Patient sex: M
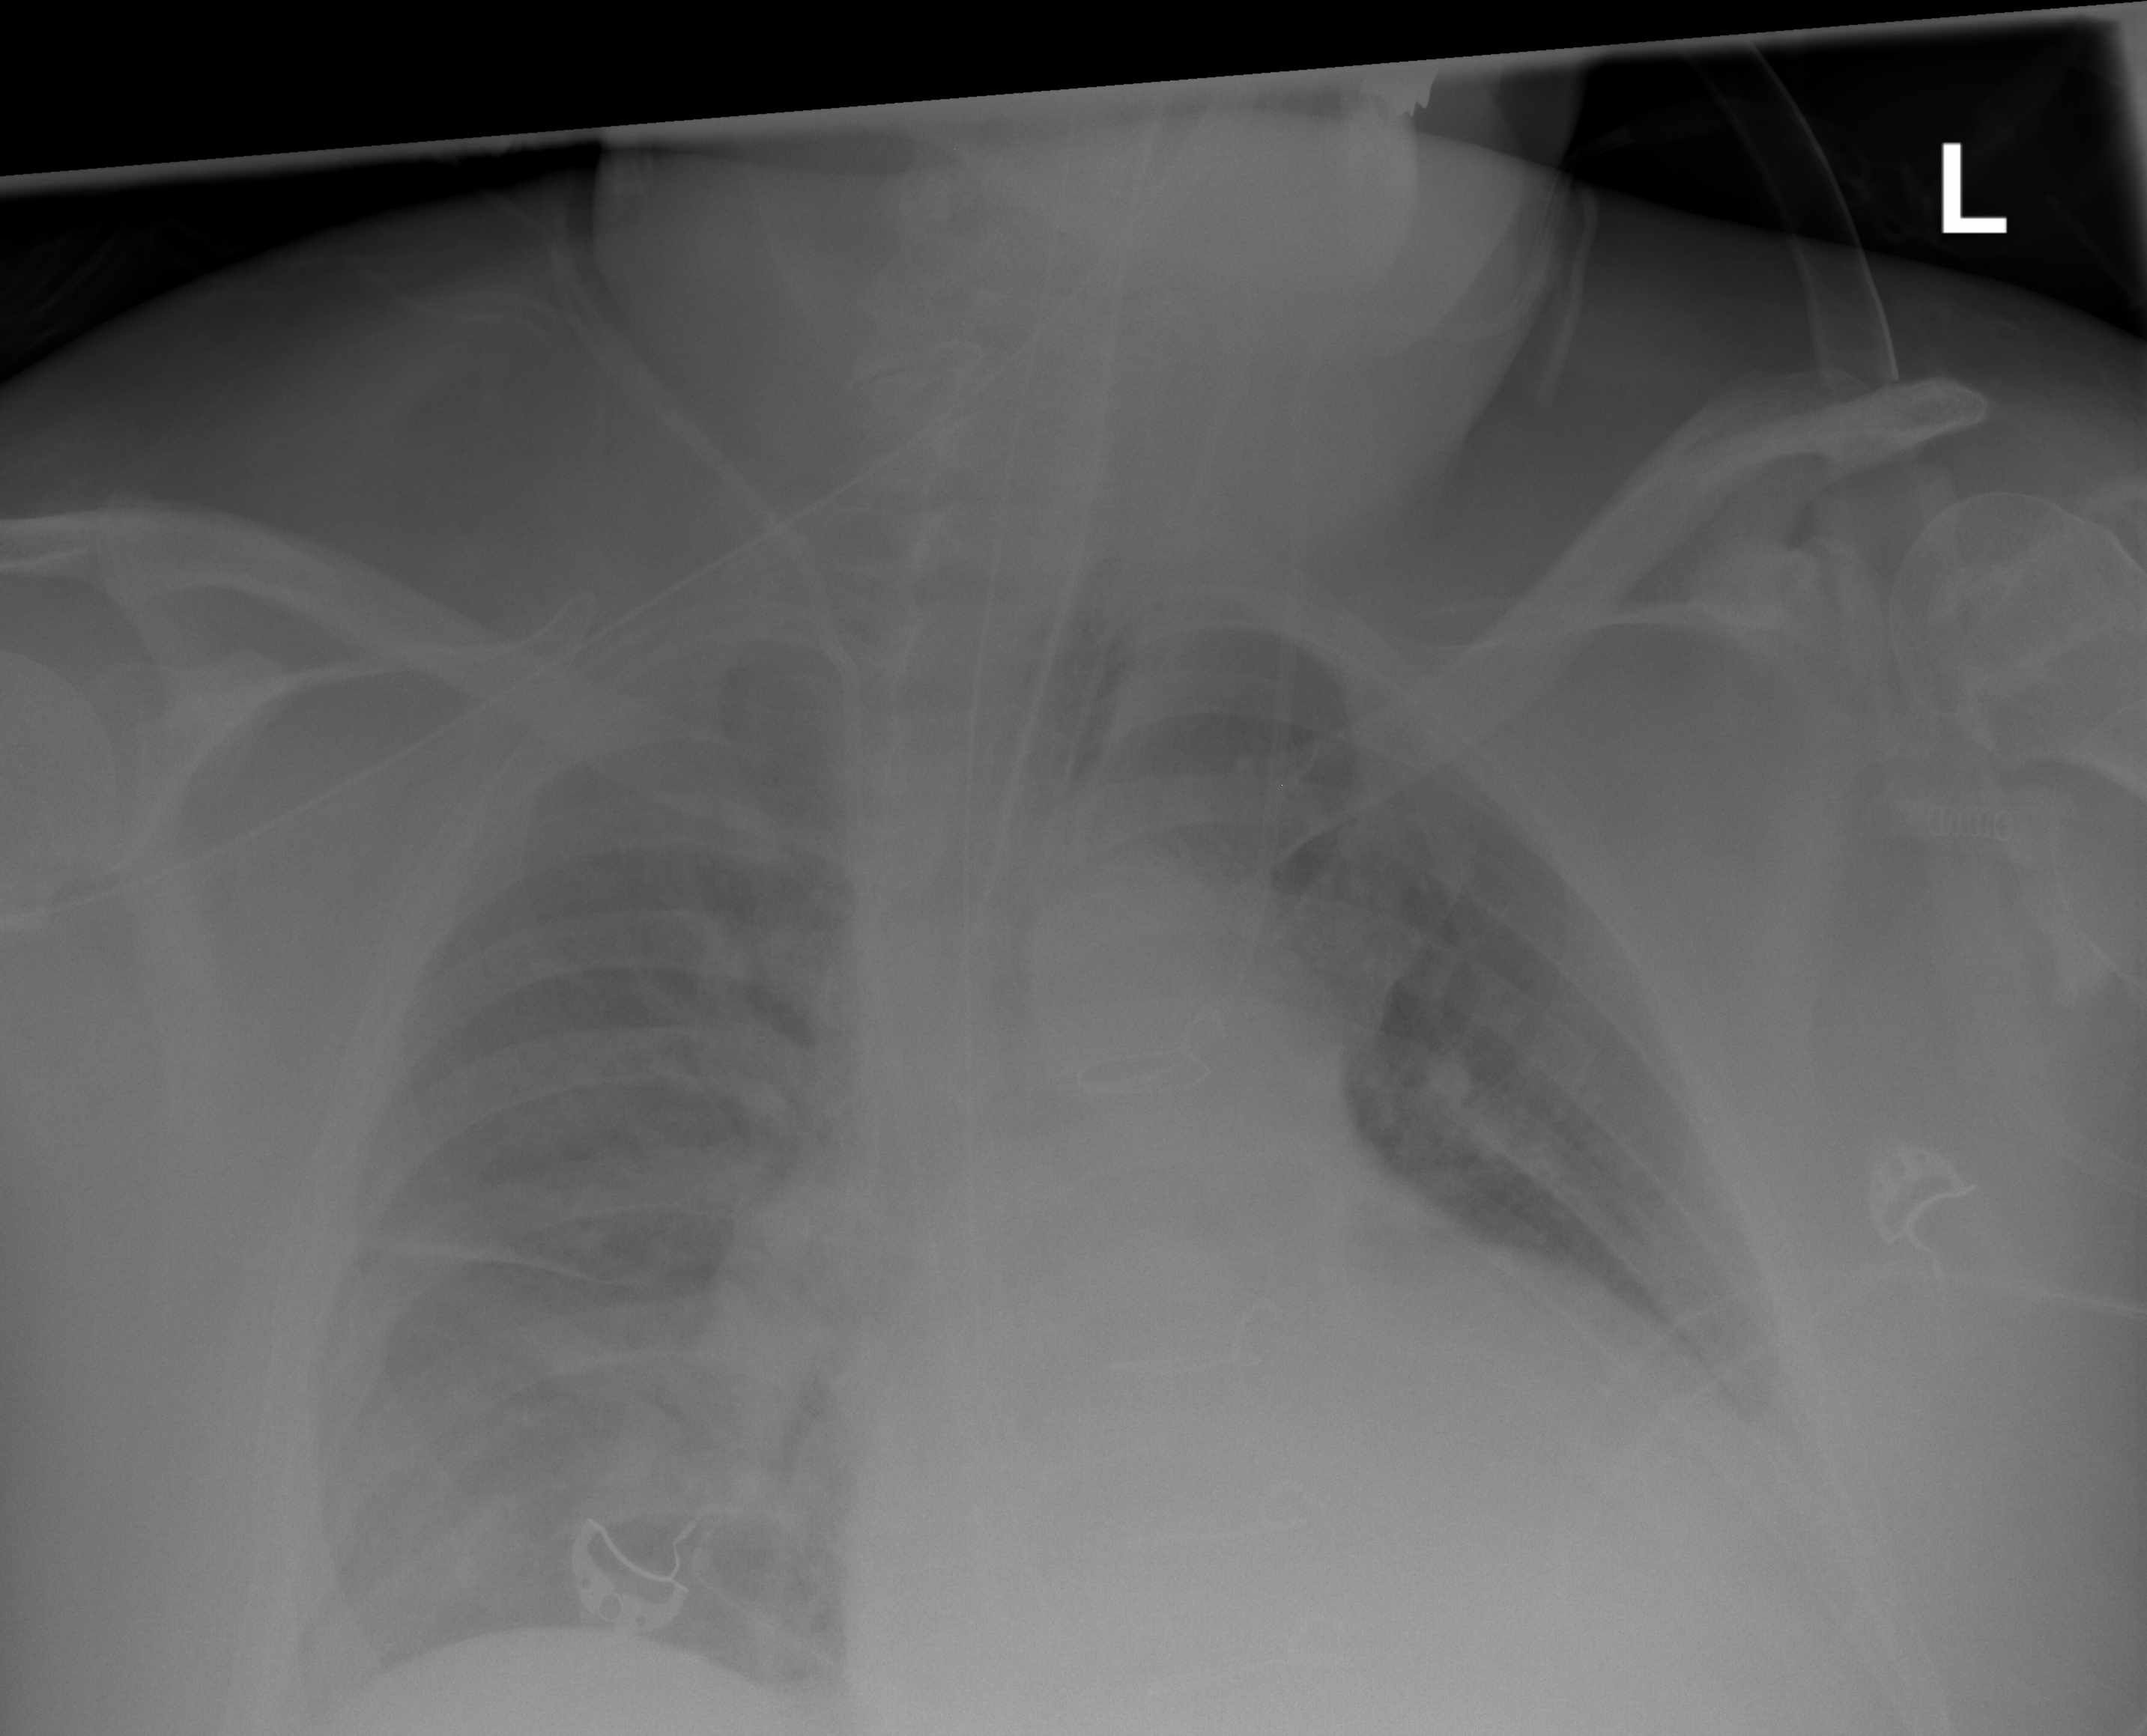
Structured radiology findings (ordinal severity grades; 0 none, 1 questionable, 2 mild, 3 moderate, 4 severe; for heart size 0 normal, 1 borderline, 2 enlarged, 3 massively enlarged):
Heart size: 1
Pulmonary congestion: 2
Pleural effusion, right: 0
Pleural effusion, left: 0
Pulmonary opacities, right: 0
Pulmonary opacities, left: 0
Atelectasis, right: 0
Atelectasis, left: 0